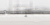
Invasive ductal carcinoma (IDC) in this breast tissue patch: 0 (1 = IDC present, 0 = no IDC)